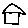
Label: house